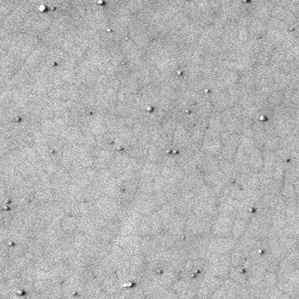
Label: frost